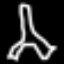
Label: The Eiffel Tower